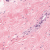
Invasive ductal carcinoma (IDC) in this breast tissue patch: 0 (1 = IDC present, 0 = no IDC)